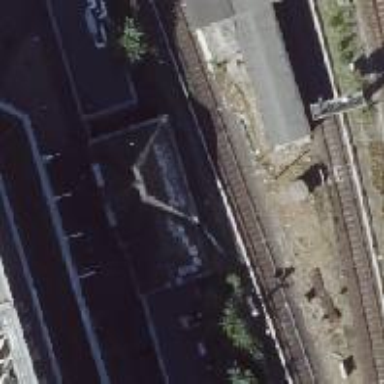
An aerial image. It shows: Entrance to railway station.